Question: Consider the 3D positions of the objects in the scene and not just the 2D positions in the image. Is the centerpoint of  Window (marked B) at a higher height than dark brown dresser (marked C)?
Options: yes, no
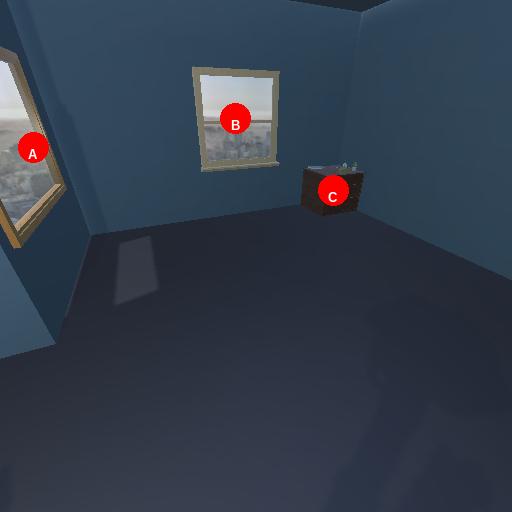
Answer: yes